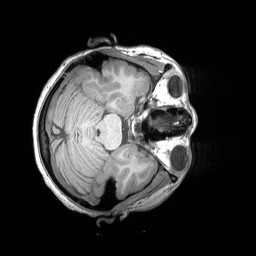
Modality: T1w
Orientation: axial
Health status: healthy